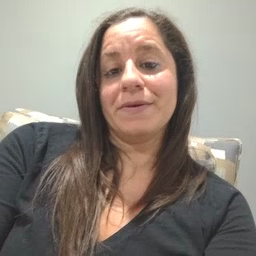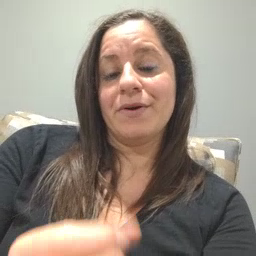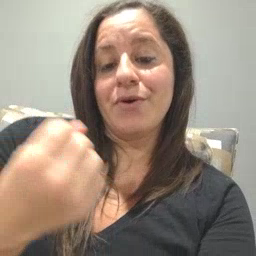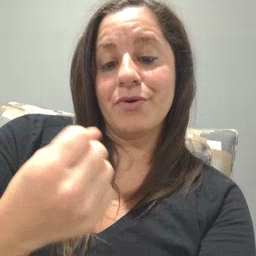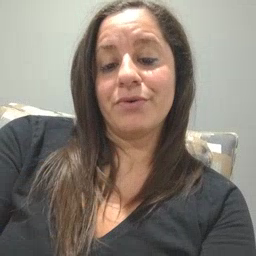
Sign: car